Field crop: maize
Growth stage: 2
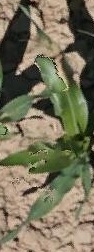
Species: maize